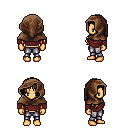
a pixel art fantasy rpg character, female body template, human, tanned skin, maroon long-sleeve shirt, metal pants, blonde right-swept hairstyle, cloth hood, four views (front, back, left, right), 2x2 character sprite sheet, small pixel art, hard edges, no anti-aliasing